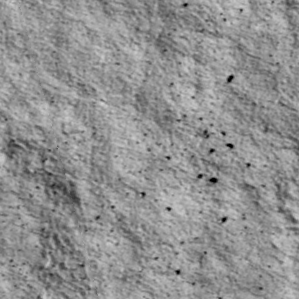
Label: non_frost